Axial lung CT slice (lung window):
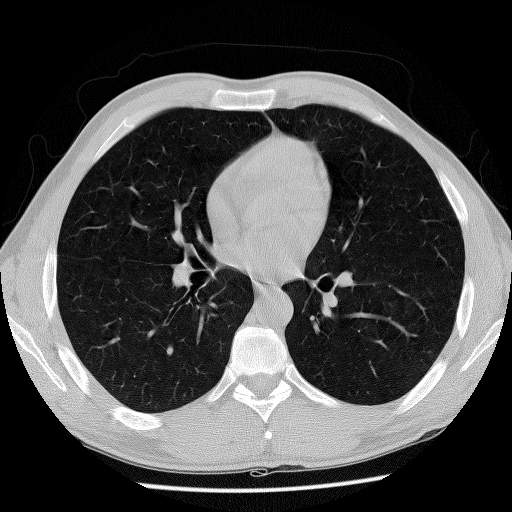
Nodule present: no